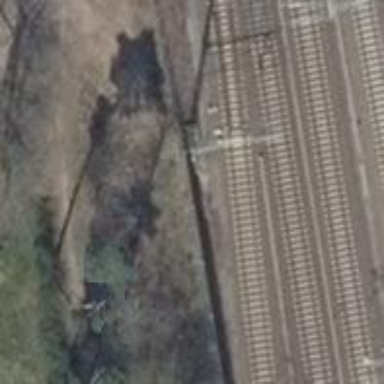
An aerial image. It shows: Railway switch.